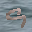
Label: 9